Interaction volume radius: 5 \u00c5
Interaction volume height: 20 \u00c5
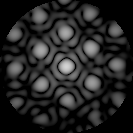
Disorder parameter: 0.2714